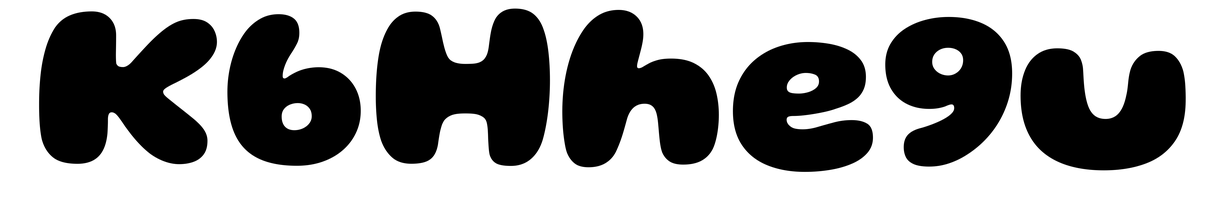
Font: Gluten_ExtraBold